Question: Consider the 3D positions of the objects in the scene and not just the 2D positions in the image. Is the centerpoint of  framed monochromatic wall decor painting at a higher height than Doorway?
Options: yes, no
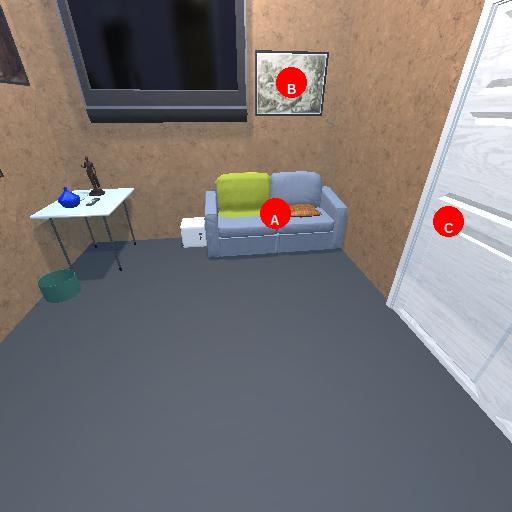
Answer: yes